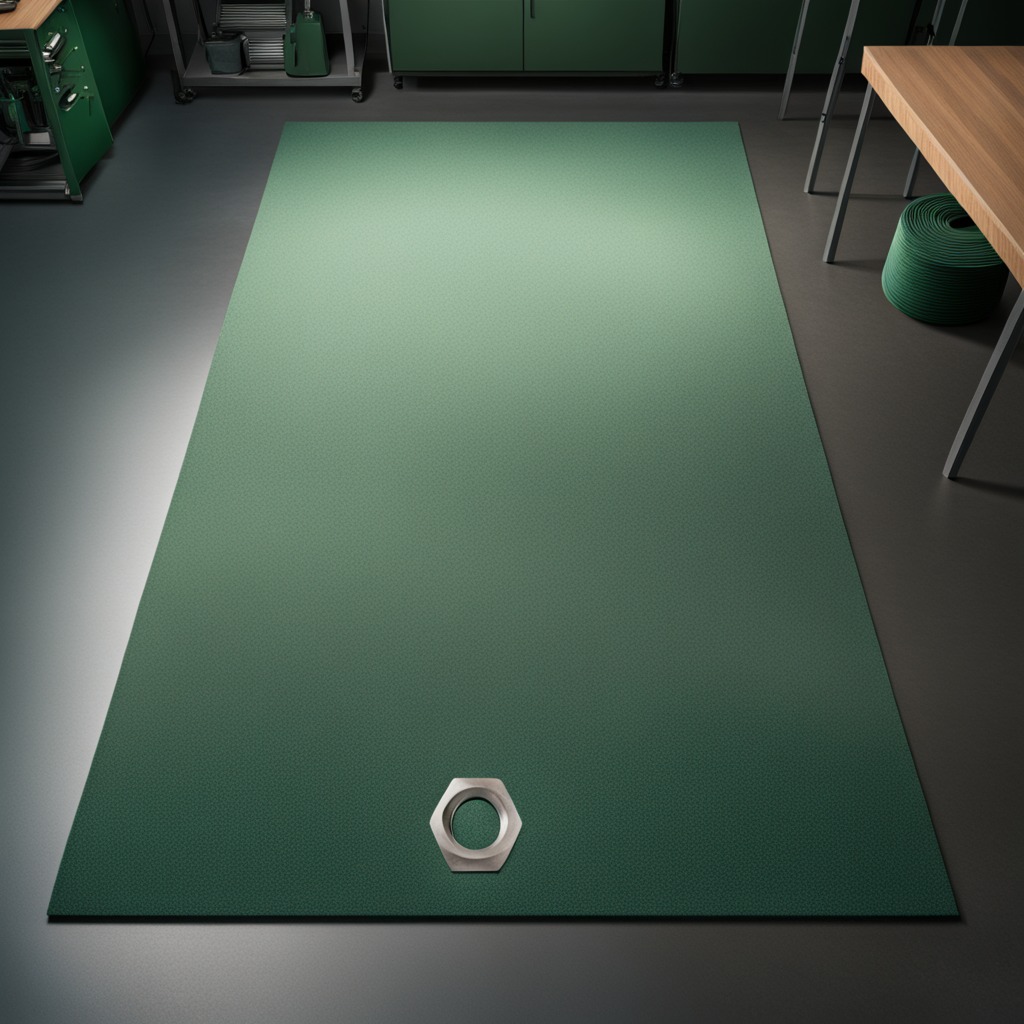
A metal nut is lying on the granite tabletop beneath the green rubber mat inside a workshop under bright overhead lighting crisp shadows high clarity worn but beneath the mat.